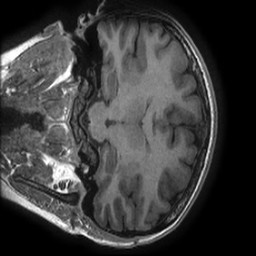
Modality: T1w
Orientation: coronal